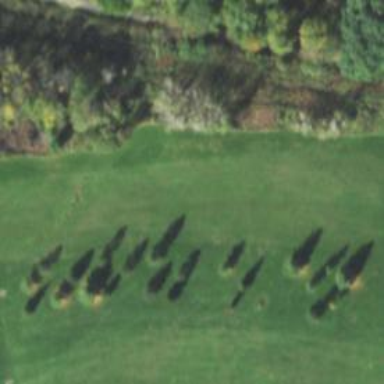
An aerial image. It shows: View of golf hole.